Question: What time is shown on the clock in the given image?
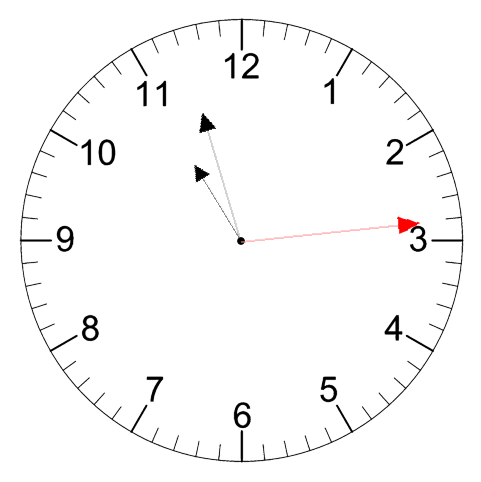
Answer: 10:57:14